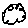
Label: cloud